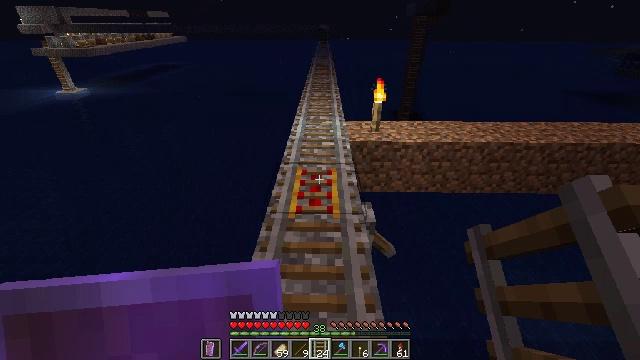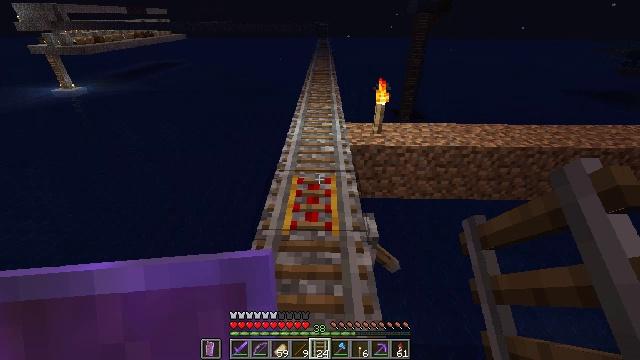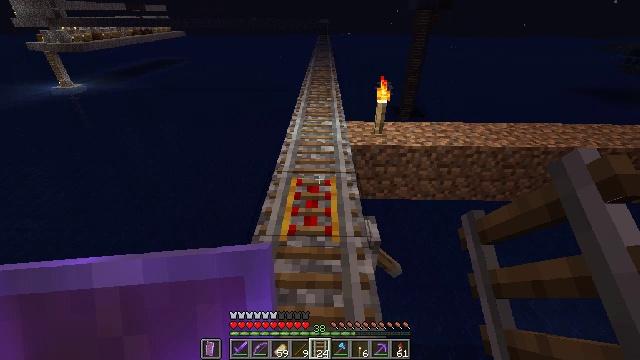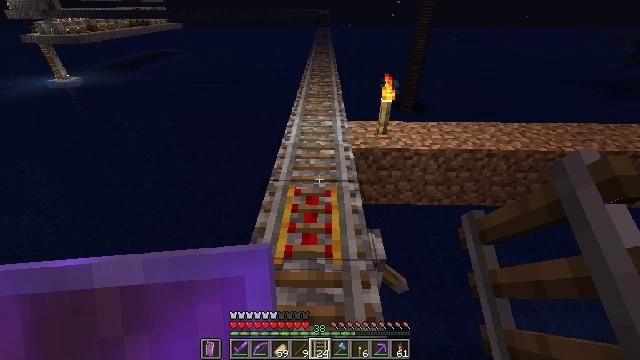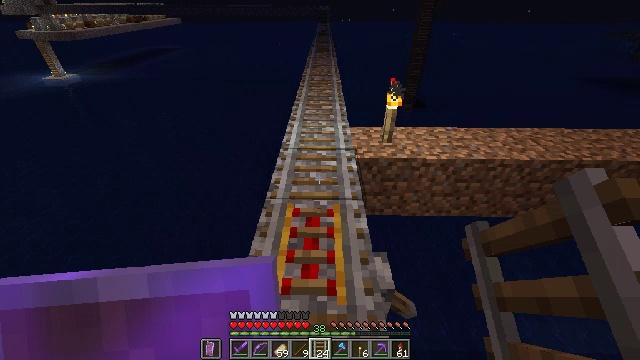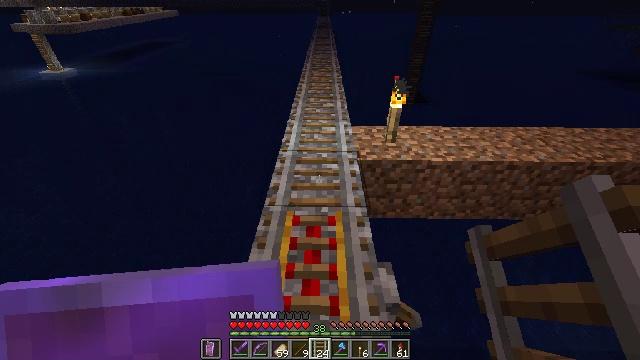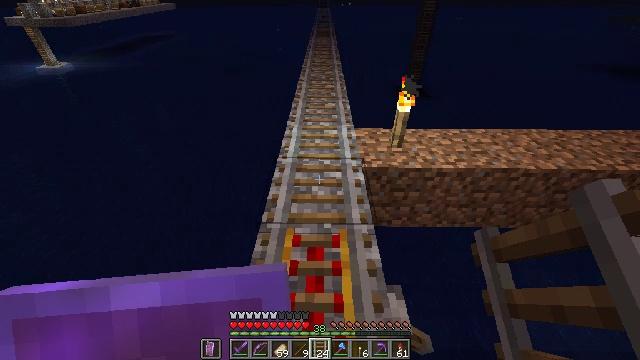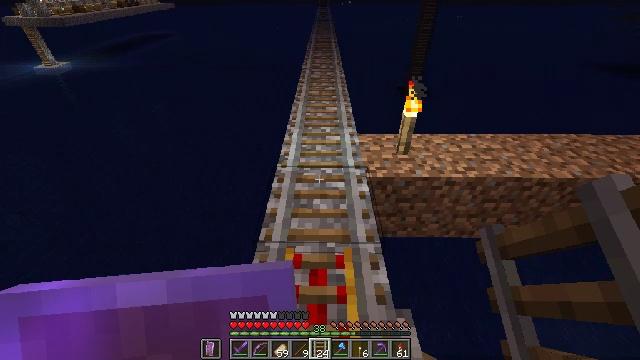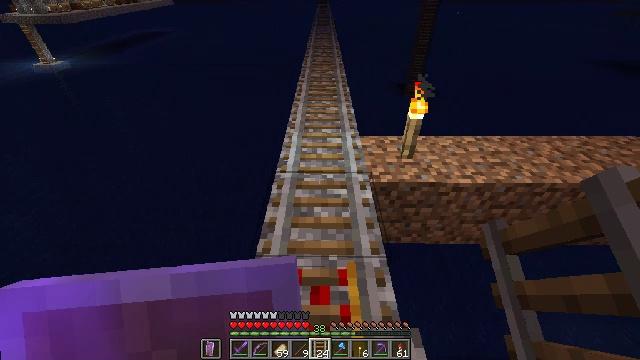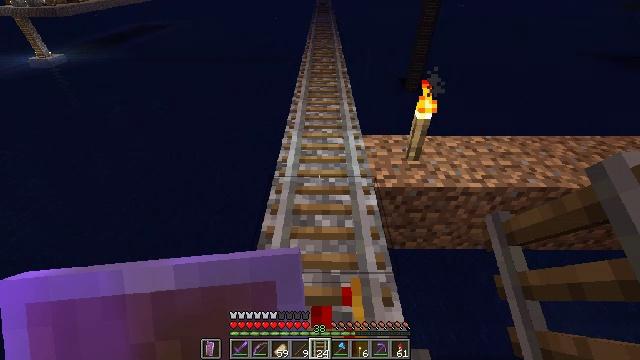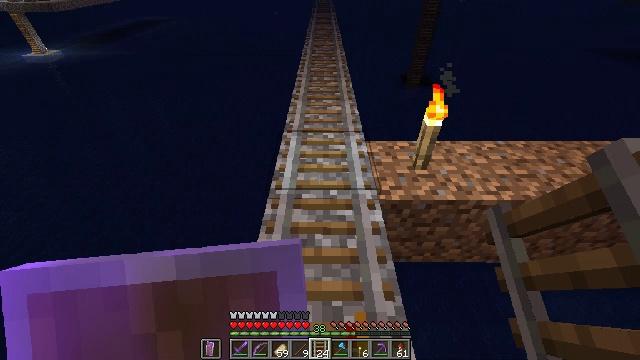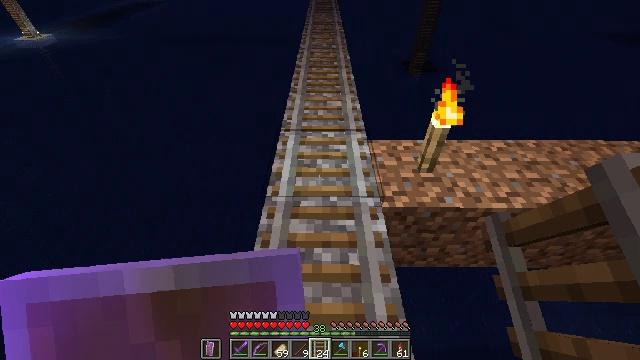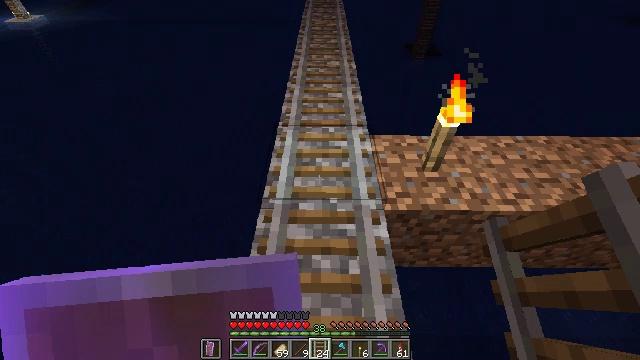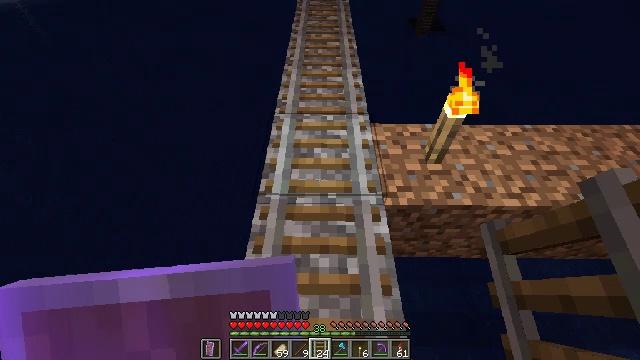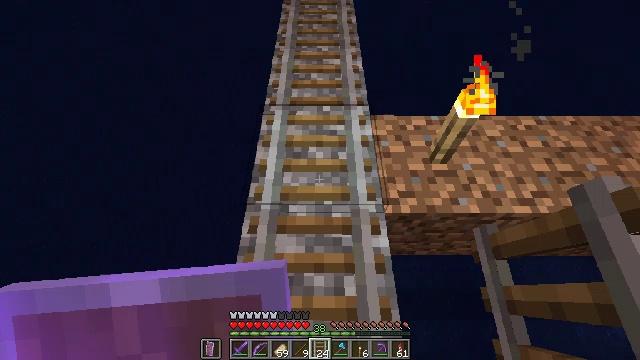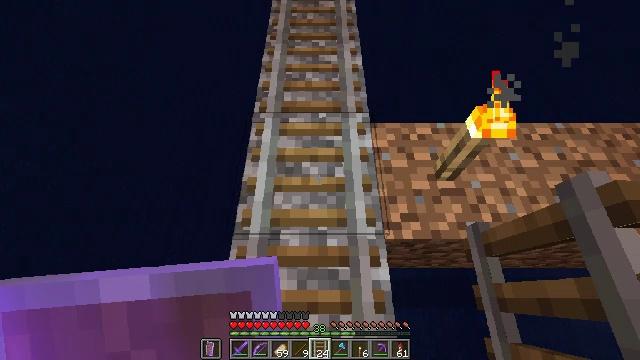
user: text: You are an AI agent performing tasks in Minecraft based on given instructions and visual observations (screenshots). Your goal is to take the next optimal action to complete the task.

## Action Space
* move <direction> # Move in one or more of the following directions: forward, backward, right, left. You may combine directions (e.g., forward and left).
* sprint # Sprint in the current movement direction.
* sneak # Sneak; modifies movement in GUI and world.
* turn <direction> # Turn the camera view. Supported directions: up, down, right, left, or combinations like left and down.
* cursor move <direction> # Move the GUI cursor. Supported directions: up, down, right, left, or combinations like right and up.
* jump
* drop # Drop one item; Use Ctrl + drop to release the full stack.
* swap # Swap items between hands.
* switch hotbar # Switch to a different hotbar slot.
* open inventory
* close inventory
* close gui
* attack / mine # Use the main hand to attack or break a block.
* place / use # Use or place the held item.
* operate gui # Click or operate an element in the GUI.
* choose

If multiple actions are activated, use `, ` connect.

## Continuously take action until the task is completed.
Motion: motion action
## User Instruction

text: Gather the rail for future use.
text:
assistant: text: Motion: move forward
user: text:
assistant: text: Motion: move forward
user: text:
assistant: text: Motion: move forward, turn down
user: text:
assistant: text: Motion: move forward
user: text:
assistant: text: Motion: move forward, turn down
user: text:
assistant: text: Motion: move forward, turn down
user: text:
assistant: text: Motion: move forward
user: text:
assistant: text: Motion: move forward
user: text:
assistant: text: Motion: move forward, turn down
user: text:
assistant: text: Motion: move forward
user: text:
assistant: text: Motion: move forward, turn down
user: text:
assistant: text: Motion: move forward, turn down
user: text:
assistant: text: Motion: move forward, turn down
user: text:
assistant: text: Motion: move forward, turn down
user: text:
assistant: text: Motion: move forward, turn down
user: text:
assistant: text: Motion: turn down
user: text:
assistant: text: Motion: turn down
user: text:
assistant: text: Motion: turn down
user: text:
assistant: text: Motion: turn down
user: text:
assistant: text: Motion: turn down
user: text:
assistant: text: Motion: turn down
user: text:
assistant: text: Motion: no_op
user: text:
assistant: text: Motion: no_op
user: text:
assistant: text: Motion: no_op
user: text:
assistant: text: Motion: no_op
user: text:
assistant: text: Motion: move forward
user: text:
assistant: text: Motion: move forward
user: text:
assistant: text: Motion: move forward
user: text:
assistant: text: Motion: move forward
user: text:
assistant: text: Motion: move forward